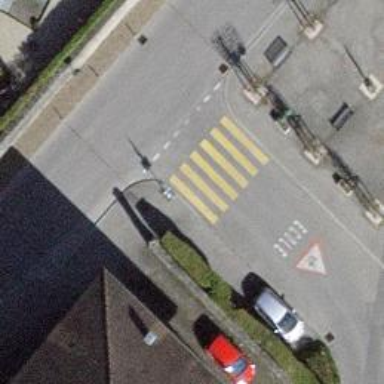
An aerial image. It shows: Marked zebra crossing on the road.